Question: I have a HTML Email hosted at <URL>
The layout when being tested in earlier versions of outlook pre 2007 , seems to break. The content is moved to the right of the table and has cut off some of the bottom. If you view my link in your browser compared to the following screen shot you will see the problem. I previously had this problem within IE and solved it by re developing my email completely. Now the problem persists in Outlook...

Any help would be greatly appreciated....
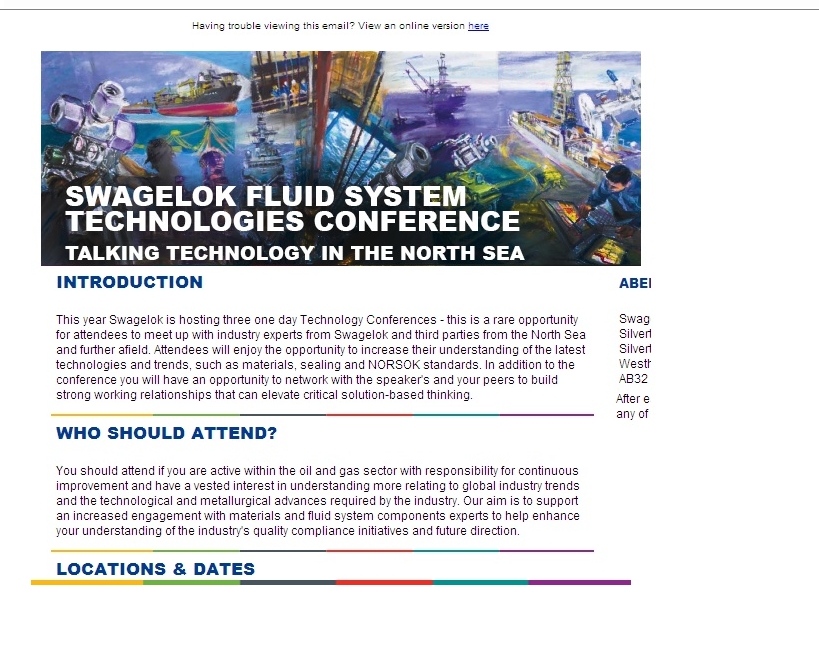
Answer: Well my friend, I saw your code and it was breaking because you
But to get your email to look good in Outlook you need to have a
I added this on fiddle:
<URL>
As you can see making this.....
'''
<table width="100%" cellpadding="0" cellspacing="0" border="0" align="center" bgcolor="white">
<tr>
<td align="center">
all your email here
</td>
</tr>
</table>
'''
.....will control the content ...by doing this I changed all your inner tables to be align center(and all 600)....there seems to be some other things you need to fix/close(you can do that...) but the centering is fixed.
Hope this helps.